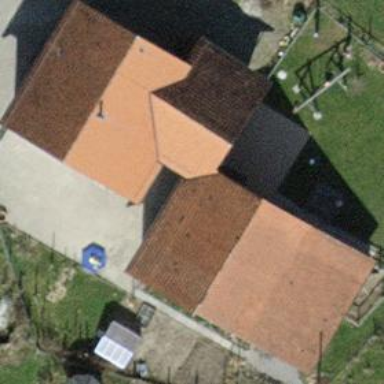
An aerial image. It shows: Detached building with gabled roof.